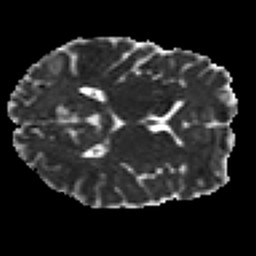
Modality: MD
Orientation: axial
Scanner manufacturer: siemens
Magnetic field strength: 3 T
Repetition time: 7.8 s
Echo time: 0.09 s